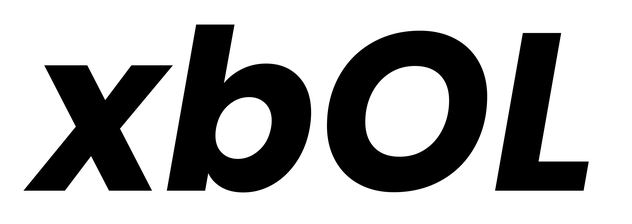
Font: Poppins-BoldItalic